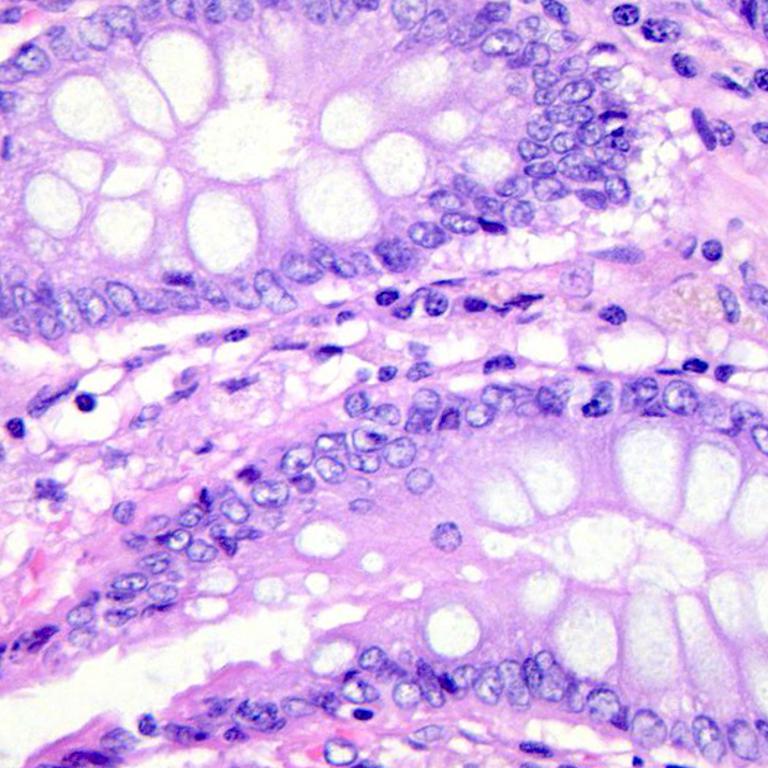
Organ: colon
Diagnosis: benign